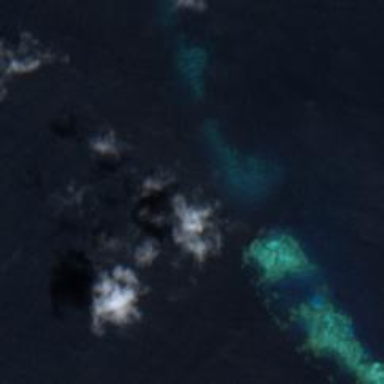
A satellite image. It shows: Beautiful reef in its natural state.